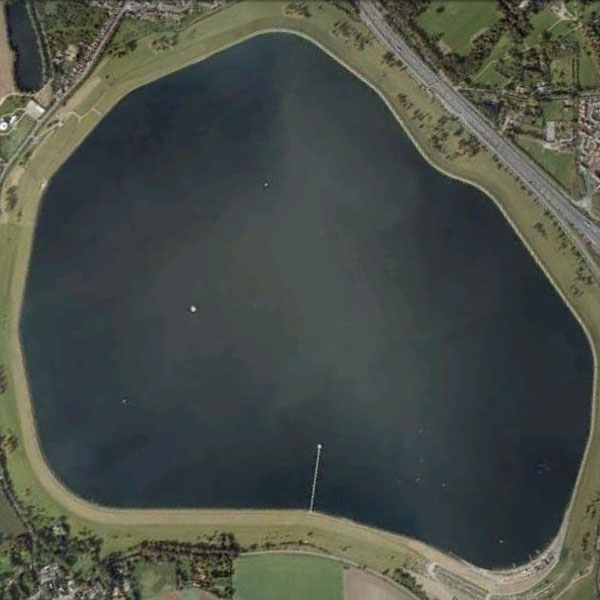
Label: Pond